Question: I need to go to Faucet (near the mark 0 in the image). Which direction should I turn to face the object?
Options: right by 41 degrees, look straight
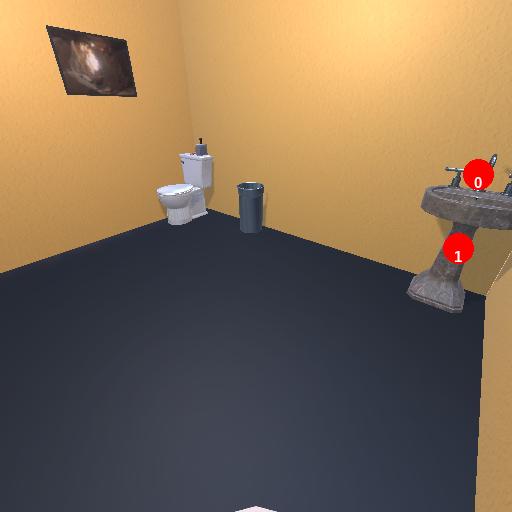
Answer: right by 41 degrees